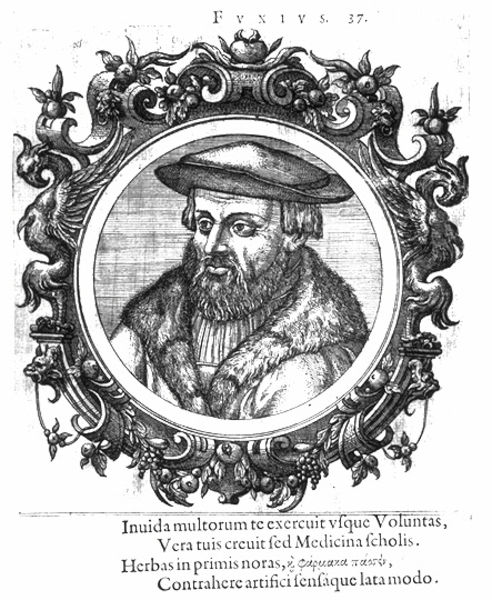
Titel: Bildnis des Leonhard Fuchs
Institution: (Seriendruck)
Schlagwörter: blätter, flügel, mann, vogel, weiß, frisur, grau, haar, hut, mund, nase, ohr, schwarz, stirn, blick, ornament, bart, hemd, kappe, mütze, schnurrbart, augen, barock, gesicht, kragen, pelz, rahmen, sehen, vollbart, bild, bildnis, herr, portrait, porträt, vögel, haare, mantel, augenbrauen, lippen, renaissance, kreis, rund, umrandung, fell, holzschnitt, schrift, wangen, grafik, graphik, rand, hat, white, black, collar, face, gray, grey, hair, kartusche, nose, inschrift, dekor, ornamente, verzierung, picture, print, hutkrempe, medaillon, umrahmung, beeren, druck, schwarzweiss, schraffur, radierung, stich, dreiviertel, text, arzt, medizin, kranz, verziert, wappen, schnörkel, pelzkragen, profile, pelzmantel, halbprofil, voluten, fruit, man, mittelalter, gedicht, ear, male, zeilen, kupferstich, decoration, frame, cap, coat, fur, mouth, bird, illustration, beard, writing, wings, latein, lateinisch, inscription, monk, engraving, circle, doctor, leaf, shoulders, vignette, seriendruck, gargoyles, grapes, vöge, cranach, aufwändig, rollwerk, page, round, nade, latin, monster, kartusch, ögel, portait, 37, rimd, cartouche, three quarter, herbs, medicine, funius, berries, prelz, grafol, medical, mustash, boluntas